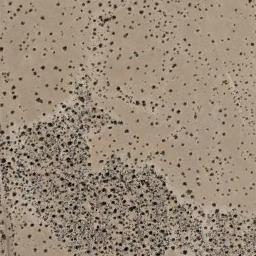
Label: chaparral